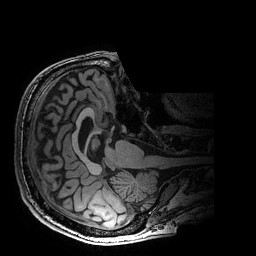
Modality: T1w
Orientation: axial
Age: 62
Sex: male
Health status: healthy
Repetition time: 2.53 s
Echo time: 0.0034 s